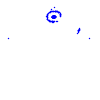
Particle: pion